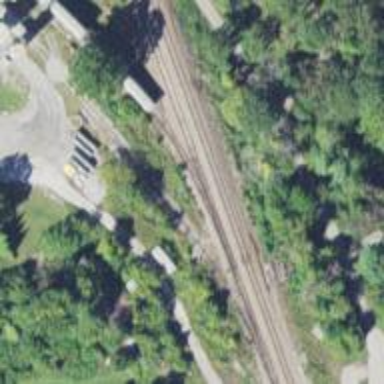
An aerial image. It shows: Rail spur service.